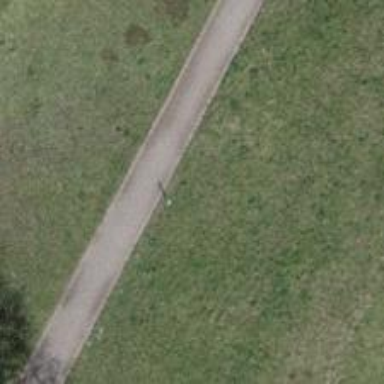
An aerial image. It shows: Compacted footway.